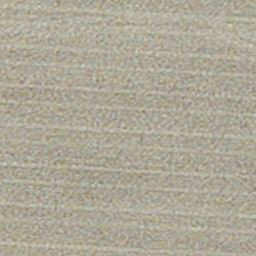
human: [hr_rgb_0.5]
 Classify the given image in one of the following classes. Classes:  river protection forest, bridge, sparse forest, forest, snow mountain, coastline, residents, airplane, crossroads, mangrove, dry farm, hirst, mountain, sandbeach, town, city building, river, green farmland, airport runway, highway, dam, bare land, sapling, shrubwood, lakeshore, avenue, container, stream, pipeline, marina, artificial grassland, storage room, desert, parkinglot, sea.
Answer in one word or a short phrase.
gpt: dry farm